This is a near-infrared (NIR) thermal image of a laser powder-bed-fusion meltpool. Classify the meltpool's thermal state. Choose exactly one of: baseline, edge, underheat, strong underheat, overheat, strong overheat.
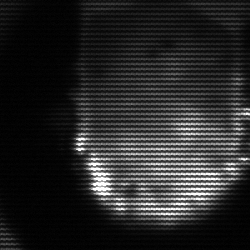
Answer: baseline